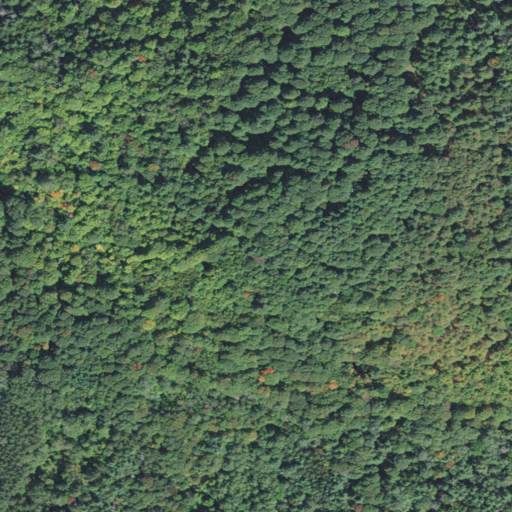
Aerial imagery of mountain in Vermont named Bunker Hill containing mixed forest, deciduous forest, and evergreen forest